RGB frame:
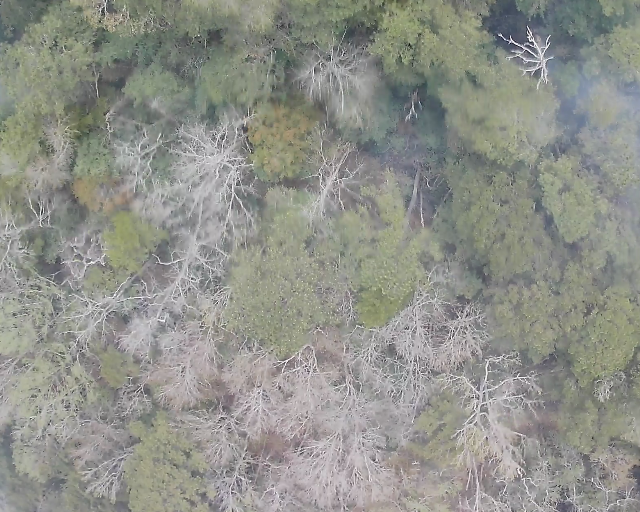
Thermal frame:
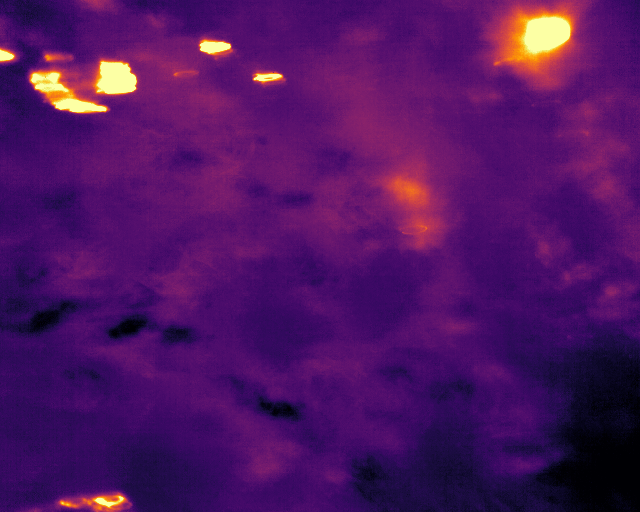
Captured: 2026-02-26 03:08:36
Pixels at or above 80 °C: 653 (fraction of frame: 0.001993)